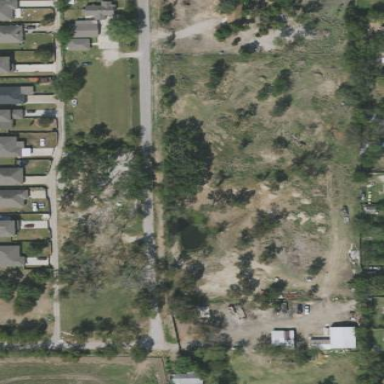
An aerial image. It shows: Grassy plot area designated for zoning.